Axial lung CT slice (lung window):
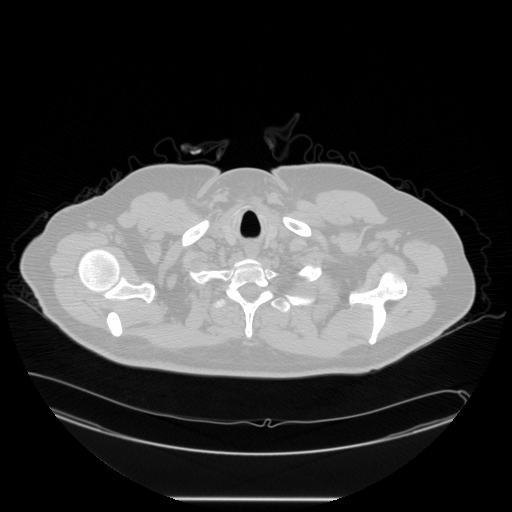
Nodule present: no